Field crop: maize
Growth stage: 1
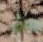
Species: datura